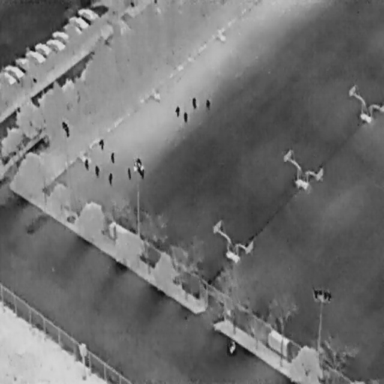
There are ten Cars in the infrared image.